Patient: sex M, age 78
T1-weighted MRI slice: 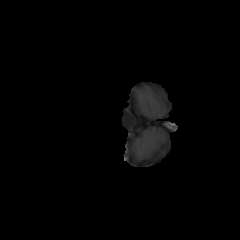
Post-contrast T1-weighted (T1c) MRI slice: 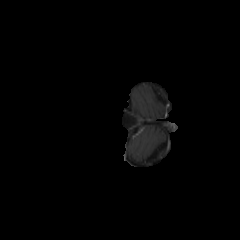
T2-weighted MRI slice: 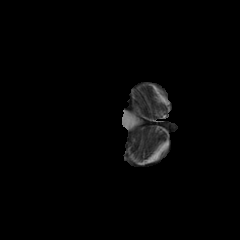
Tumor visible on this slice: no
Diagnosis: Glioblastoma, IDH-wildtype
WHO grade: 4